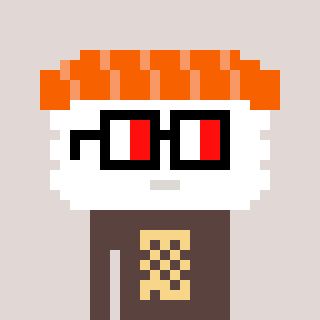
a pixel art character with square glasses with black frames and red eyes, a nigiri-shaped head and a darkbrown-colored body on a warm background